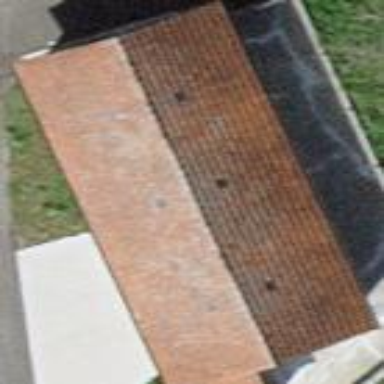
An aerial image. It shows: Shed.